Field crop: tomato
Growth stage: 1
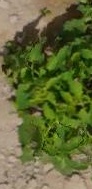
Species: tomato